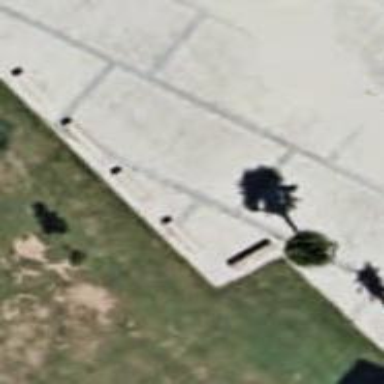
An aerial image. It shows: Light grey bench.